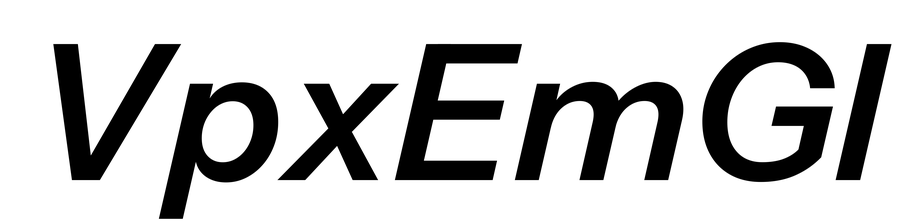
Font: InstrumentSans-Italic_SemiBold_Italic